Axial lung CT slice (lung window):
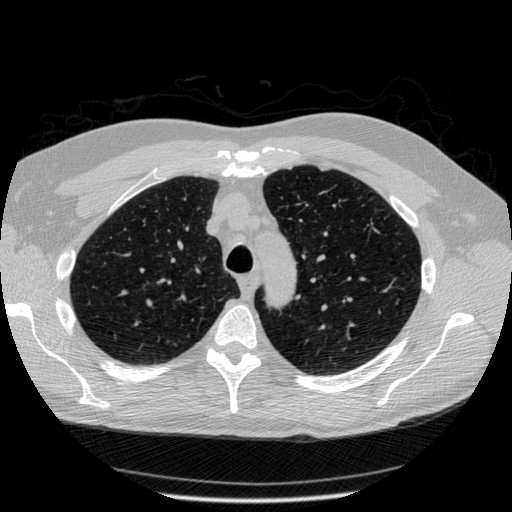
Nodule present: no